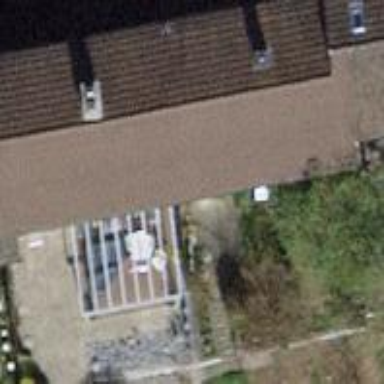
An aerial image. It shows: Building with tiled roof.